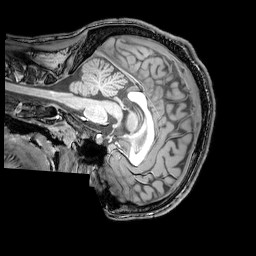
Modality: T1w
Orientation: sagittal
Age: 24
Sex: male
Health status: healthy
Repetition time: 0.081 s
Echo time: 0.037 s